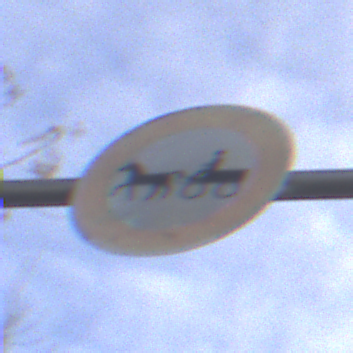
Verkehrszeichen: VerbotGespannfuhrwerke
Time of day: MorningAfternoon
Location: Outdoor (Urban)
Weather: PartlyCloudy
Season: NotSpecified
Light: Natural